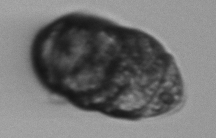
Label: Margalefidinium